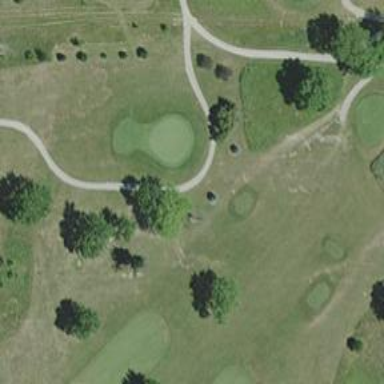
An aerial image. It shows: View of golf hole.